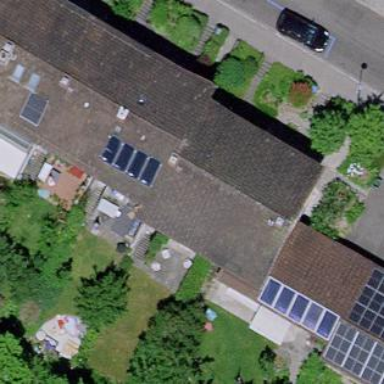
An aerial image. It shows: Residential building with gabled roof oriented across.